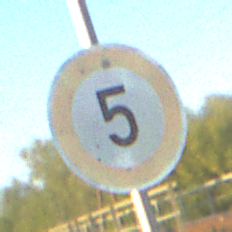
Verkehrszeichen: Geschwindigkeit5
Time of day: SunriseSunset
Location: Outdoor (RoadRail)
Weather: Clear
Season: NotSpecified
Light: Natural